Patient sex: M
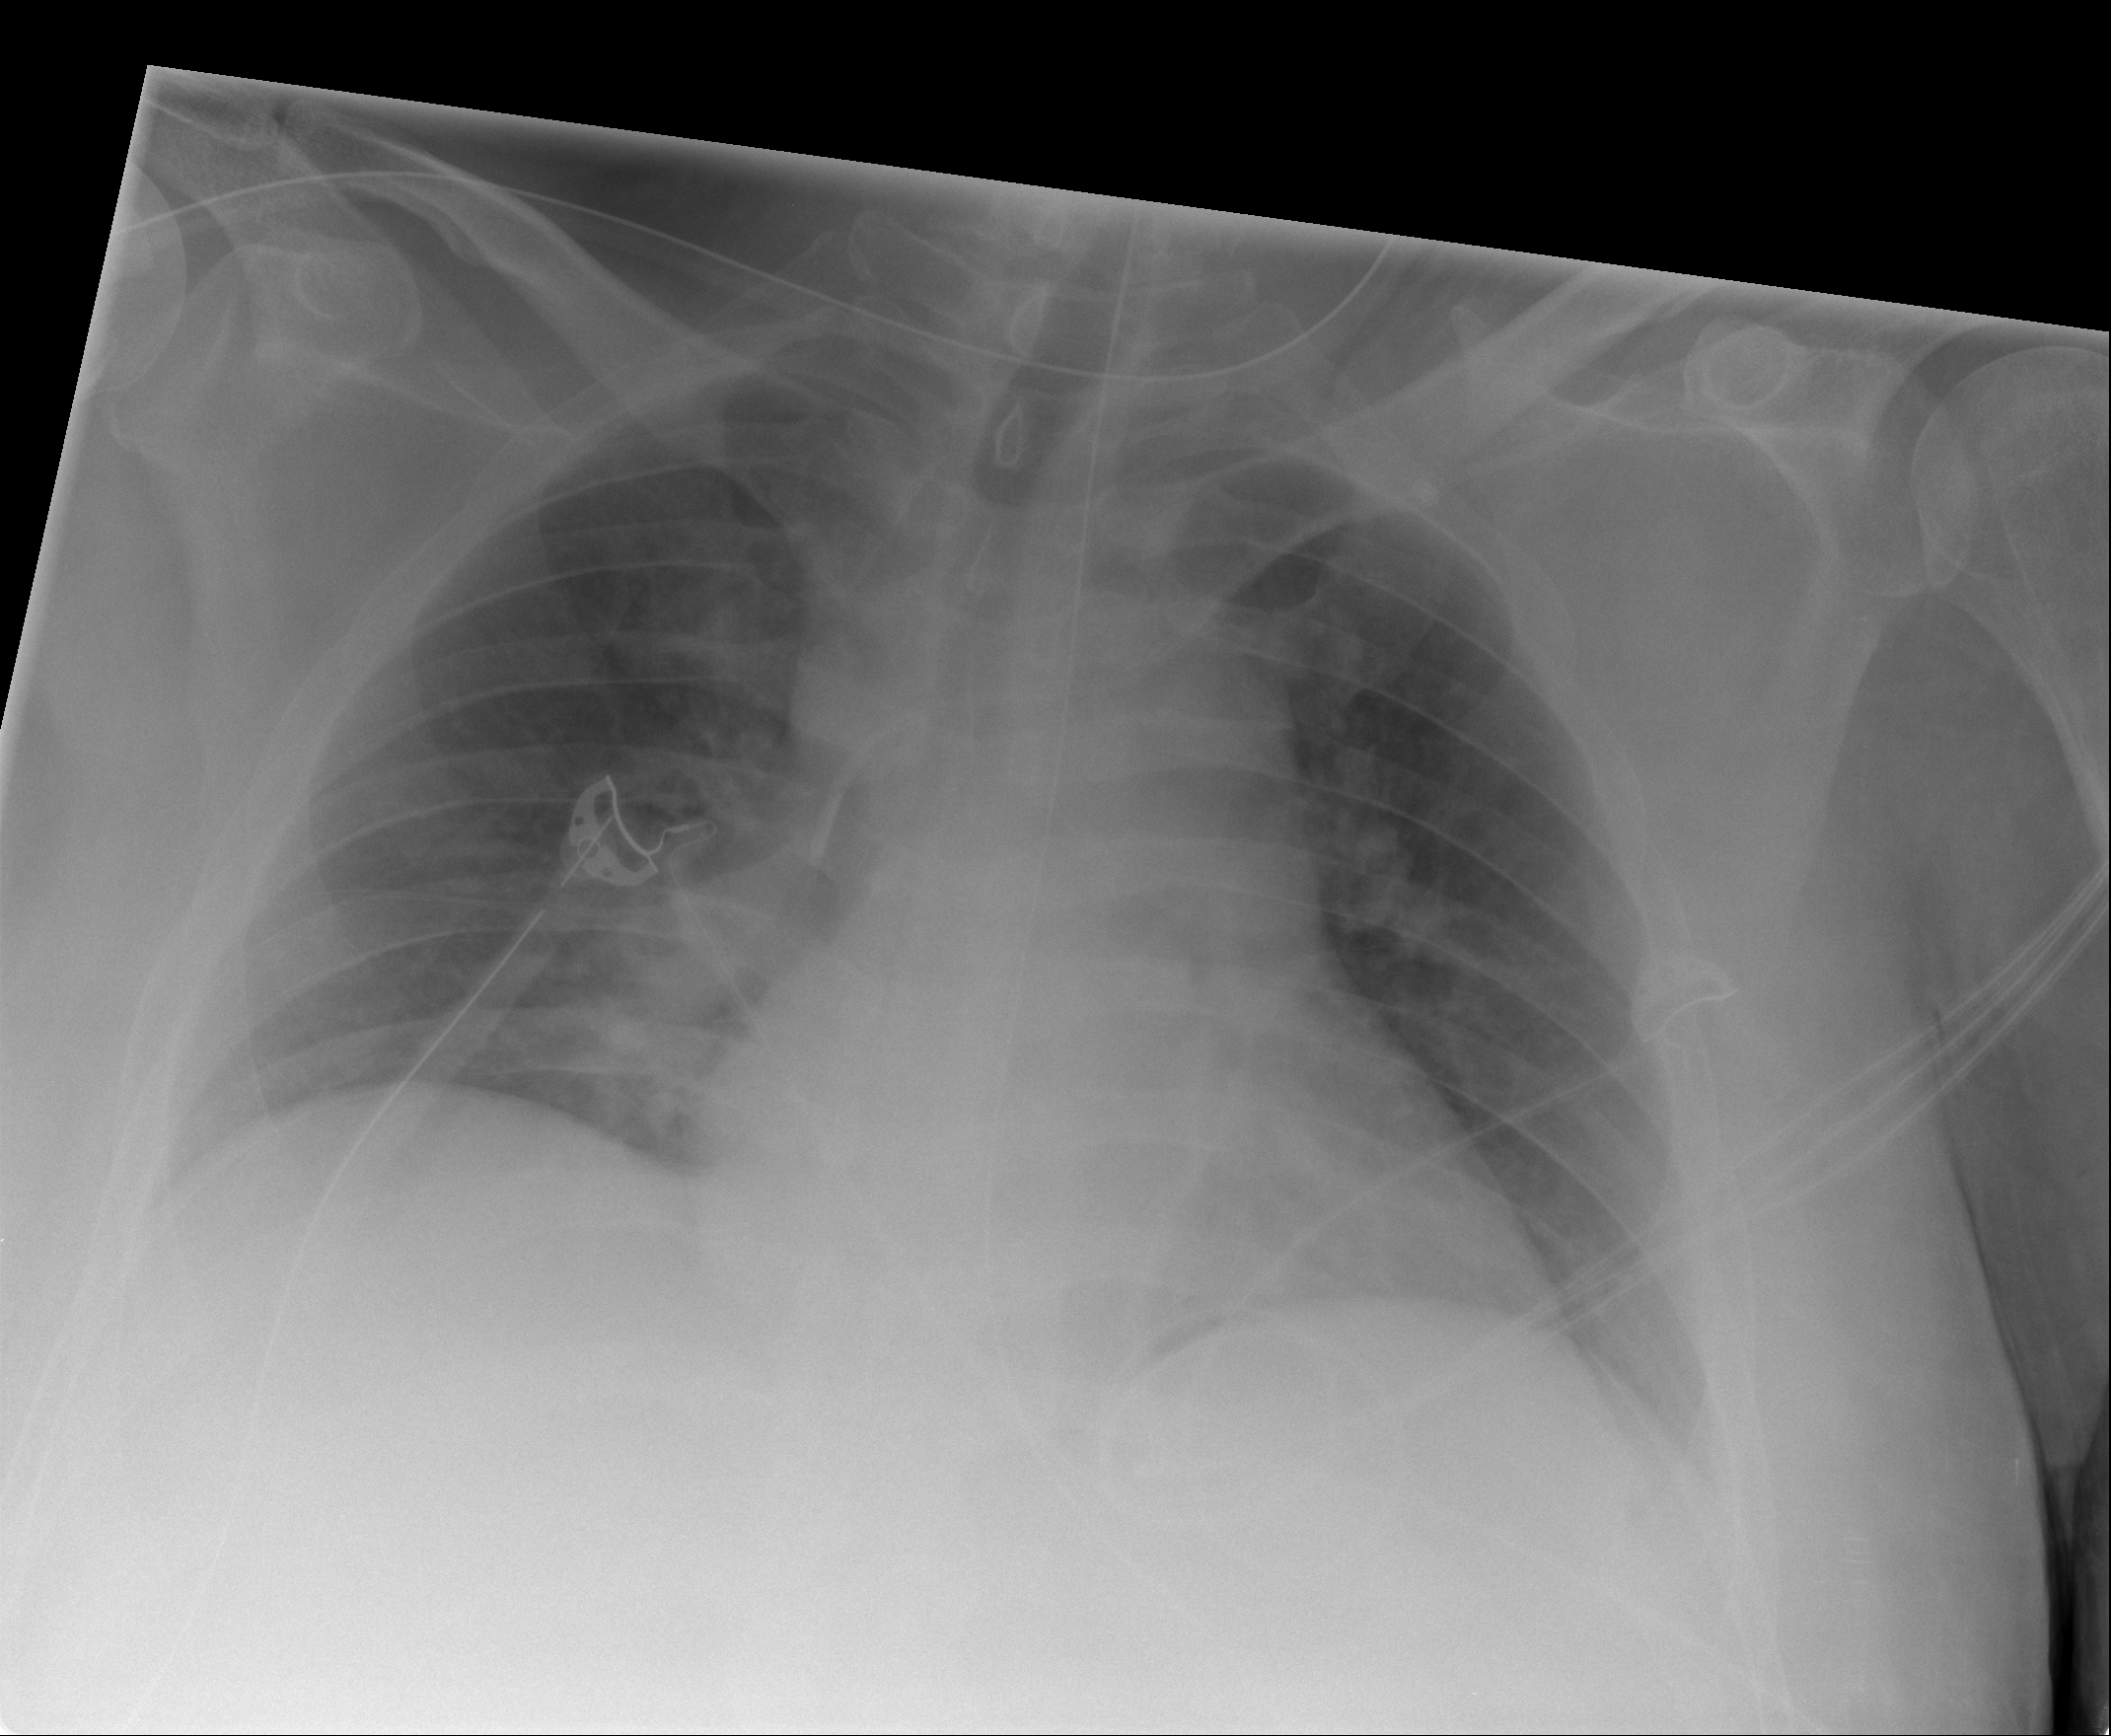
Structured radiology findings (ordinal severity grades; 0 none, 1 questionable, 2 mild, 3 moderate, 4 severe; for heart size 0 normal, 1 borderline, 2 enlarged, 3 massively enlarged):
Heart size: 2
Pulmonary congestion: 2
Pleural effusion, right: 0
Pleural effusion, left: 2
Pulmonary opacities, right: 0
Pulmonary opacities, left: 0
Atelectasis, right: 0
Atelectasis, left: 2